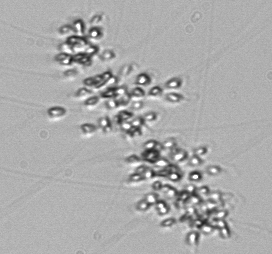
Label: Chaetoceros_didymus_TAG_external_flagellate